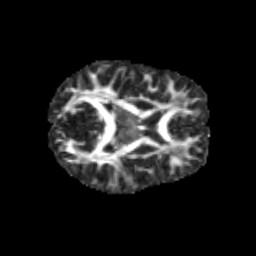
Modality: FA
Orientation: axial
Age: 13
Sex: female
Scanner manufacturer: siemens
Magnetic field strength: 3 T
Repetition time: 3.8 s
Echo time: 0.07 s